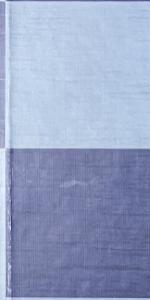
Label: Empty